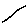
Label: line